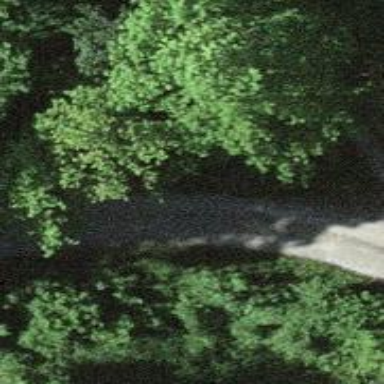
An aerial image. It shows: Gravel track road.